Question: How to change the action bar background color when ever i swipe the viewpager,I saw the Google Play News Stand app.It looks gud when ever i swipe the page,does any body know how they did it?

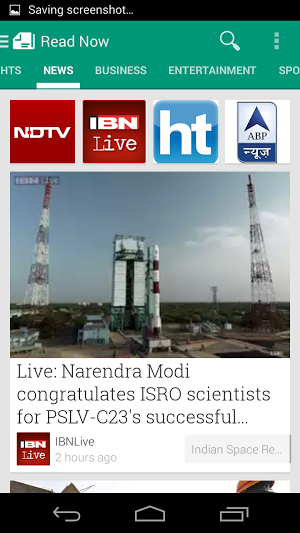
Answer: > try this by random background color picking...
'''
final int[] colors={Color.BLACK,Color.CYAN,0xff1023ED,....};
final Random random=new Random();
.....
oncreate(){
....
mActionBar.setDisplayShowTitleEnabled(true);
mViewPager.setOnPageChangeListener(new OnPageChangeListener() {
@Override
public void onPageSelected(int arg0) {
mActionBar.setBackgroundDrawable(new ColorDrawable(colors[random.nextInt(2)]));
}
@Override
public void onPageScrolled(int arg0, float arg1, int arg2) {
}
@Override
public void onPageScrollStateChanged(int arg0) {
}
});
'''